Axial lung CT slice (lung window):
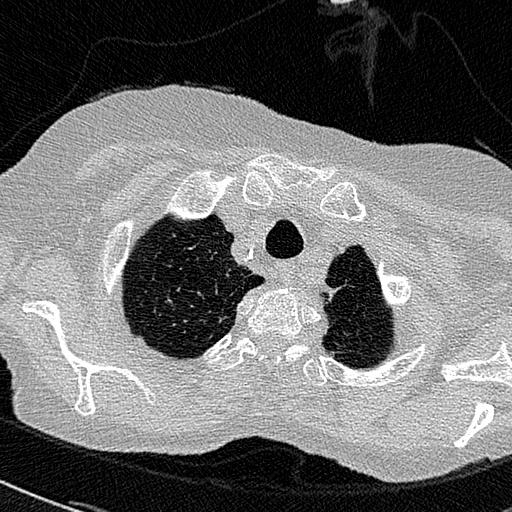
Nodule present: no